Interaction volume radius: 10 \u00c5
Interaction volume height: 25 \u00c5
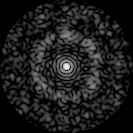
Disorder parameter: 0.7743